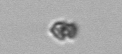
Label: Heterocapsa_rotundata